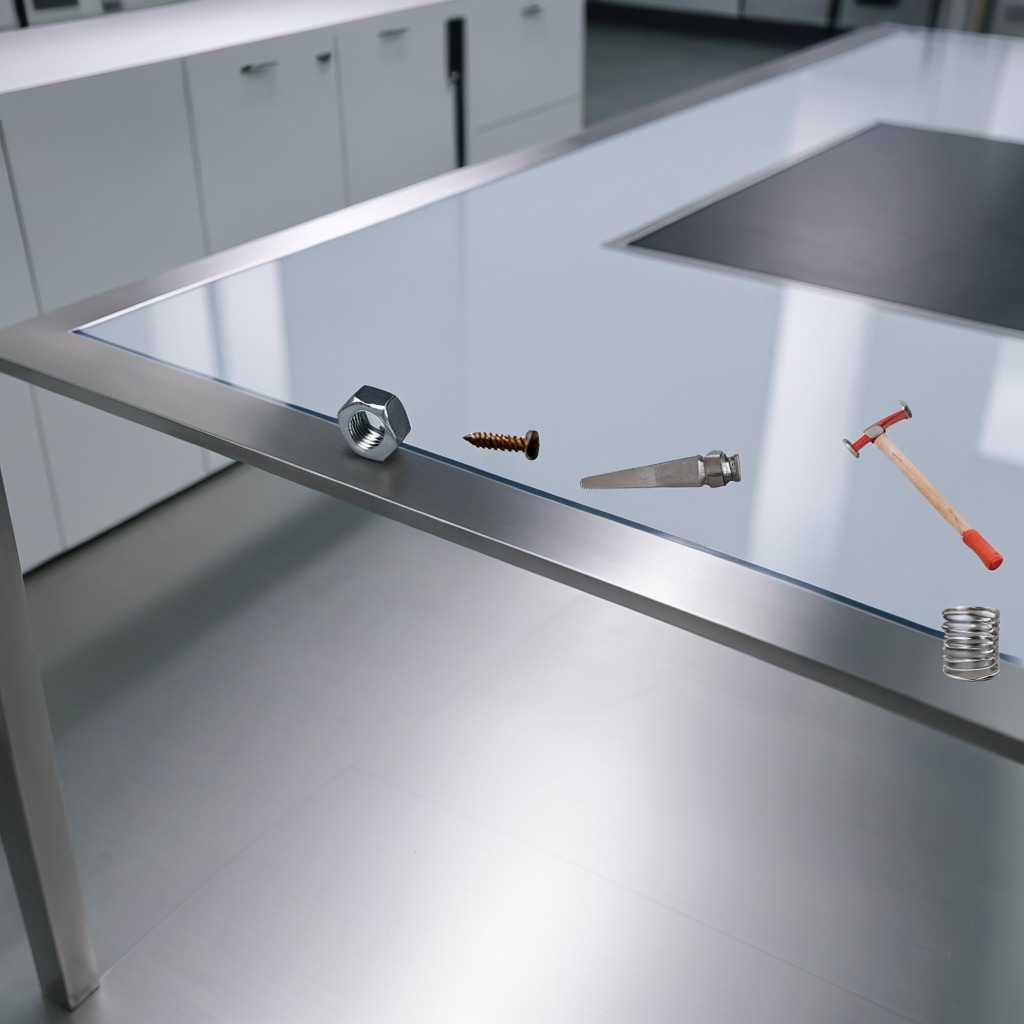
A metal machine screw, a hammer, a coiled metal spring, a handheld metal saw, and a metal nut are lying on the stainless steel table.